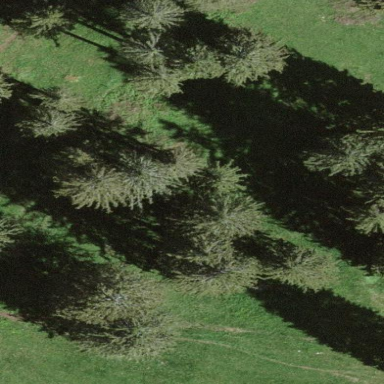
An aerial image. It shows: Forest area.